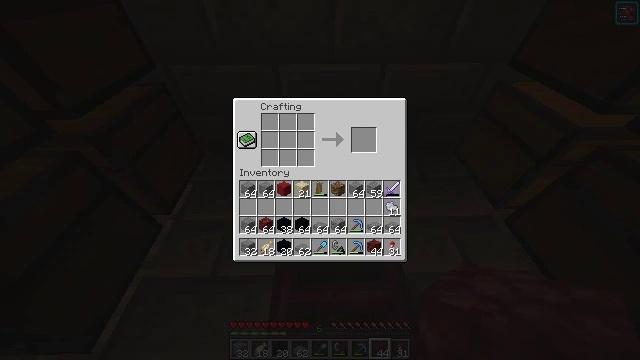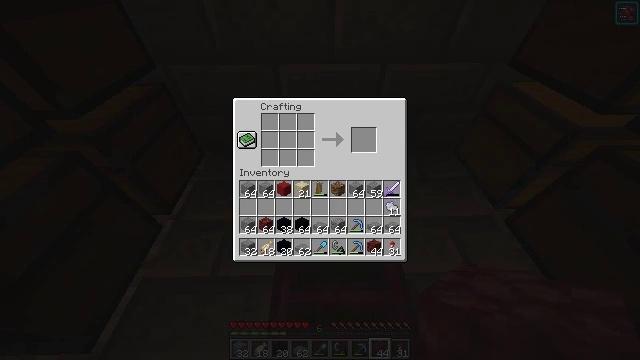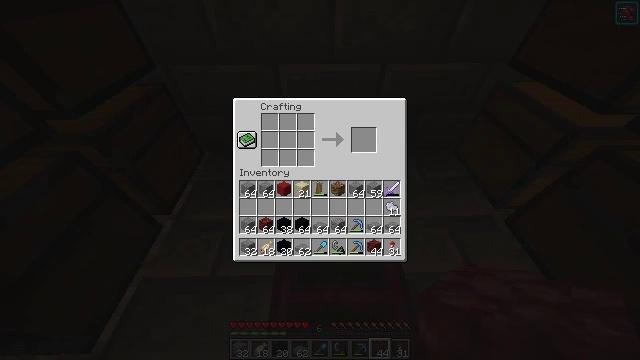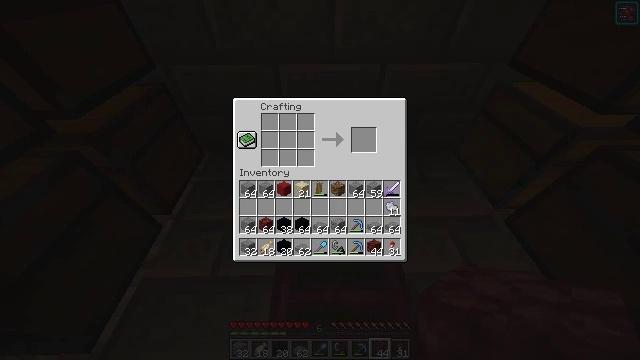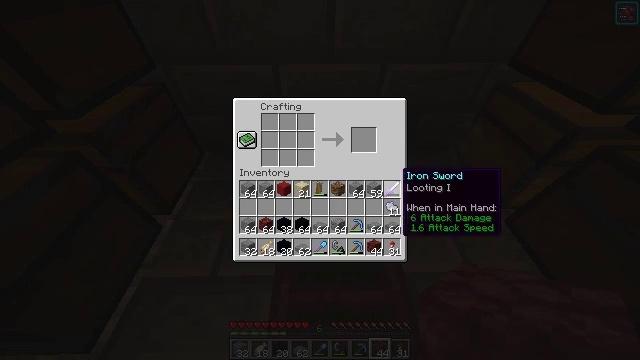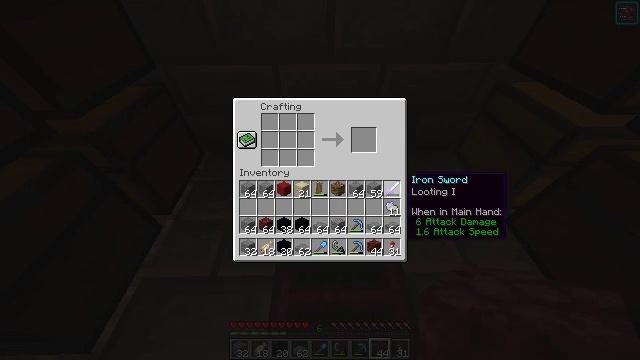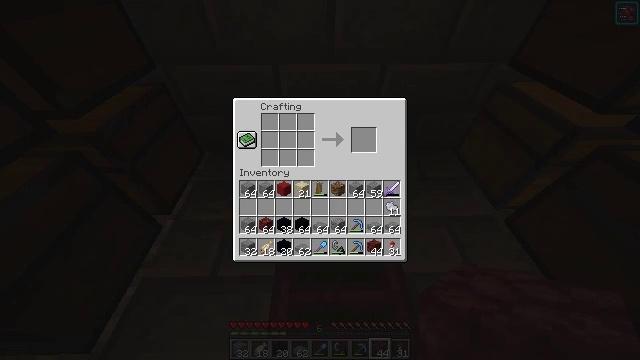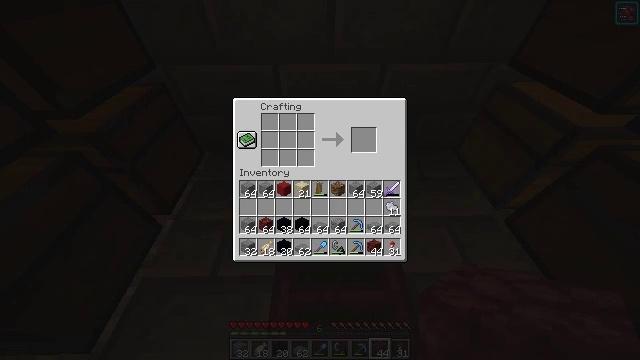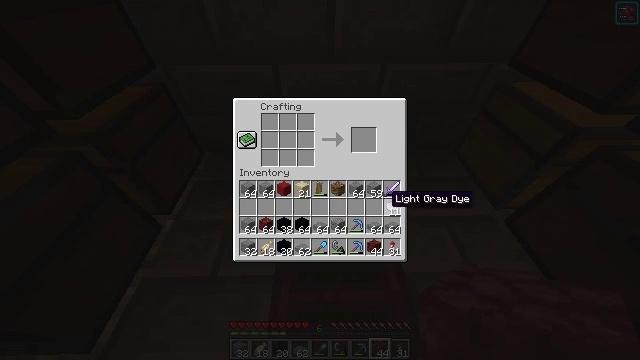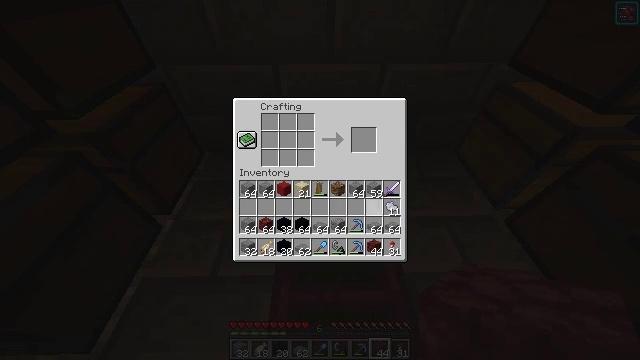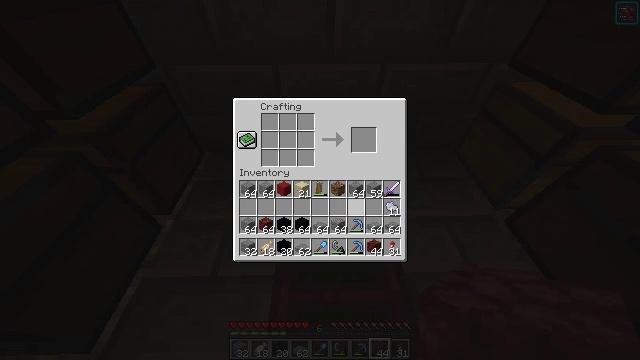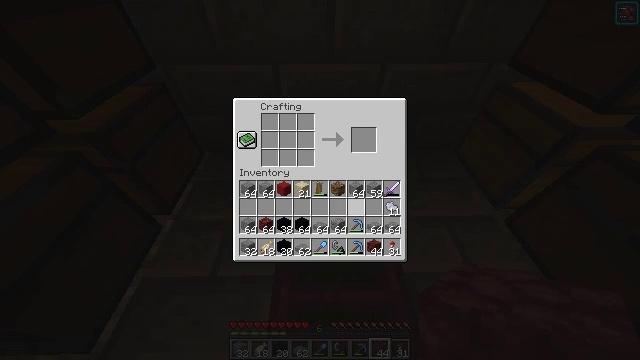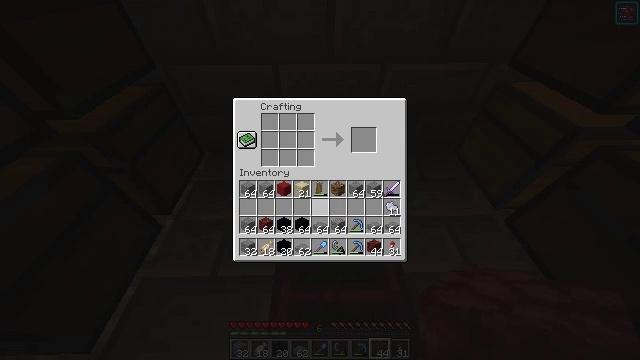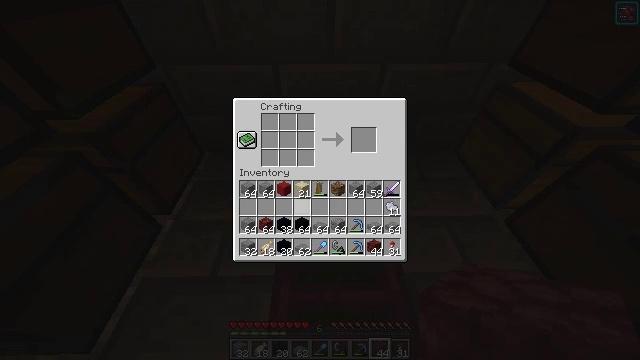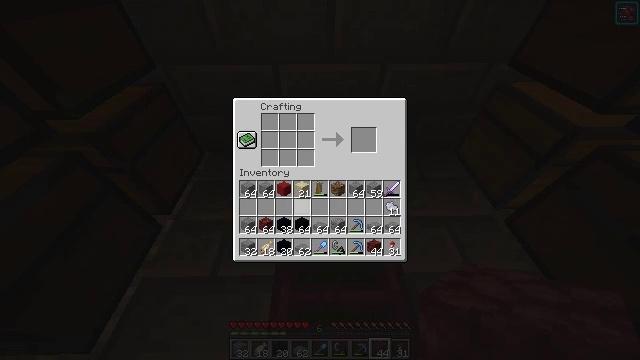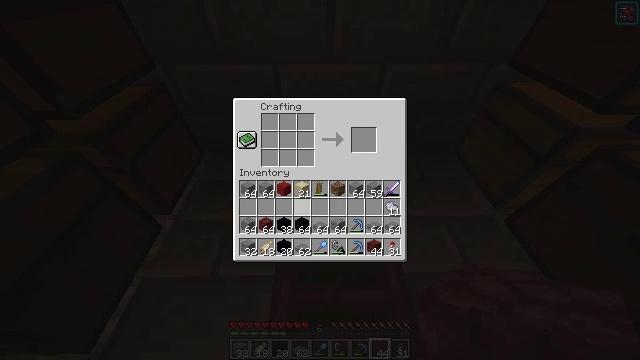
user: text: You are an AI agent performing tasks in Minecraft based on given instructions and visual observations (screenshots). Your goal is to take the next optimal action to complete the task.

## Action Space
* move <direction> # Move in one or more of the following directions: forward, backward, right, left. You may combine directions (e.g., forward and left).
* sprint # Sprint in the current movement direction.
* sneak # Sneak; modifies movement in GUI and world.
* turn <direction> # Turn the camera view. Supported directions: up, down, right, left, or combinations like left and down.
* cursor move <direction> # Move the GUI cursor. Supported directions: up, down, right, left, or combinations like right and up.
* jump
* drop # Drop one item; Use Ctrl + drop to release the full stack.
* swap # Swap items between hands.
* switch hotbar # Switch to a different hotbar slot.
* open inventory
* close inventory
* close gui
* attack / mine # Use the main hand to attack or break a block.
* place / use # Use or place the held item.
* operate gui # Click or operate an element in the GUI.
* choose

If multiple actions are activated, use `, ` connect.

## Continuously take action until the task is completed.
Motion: motion action
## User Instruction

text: Combine materials to make white concrete powder.
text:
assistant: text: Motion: no_op
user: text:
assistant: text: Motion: cursor move down
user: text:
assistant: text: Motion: cursor move right
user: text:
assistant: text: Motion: cursor move right and down
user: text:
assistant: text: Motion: no_op
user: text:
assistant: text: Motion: no_op
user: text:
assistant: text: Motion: no_op
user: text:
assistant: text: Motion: cursor move left and down
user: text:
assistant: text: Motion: cursor move left
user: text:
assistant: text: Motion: no_op
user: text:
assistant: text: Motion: cursor move left
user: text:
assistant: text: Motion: cursor move left
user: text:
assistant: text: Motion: cursor move left
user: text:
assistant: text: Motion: cursor move left
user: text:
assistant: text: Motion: no_op
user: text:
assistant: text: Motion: cursor move up
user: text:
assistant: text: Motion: no_op
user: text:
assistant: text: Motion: no_op
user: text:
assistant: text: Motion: no_op
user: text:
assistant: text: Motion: no_op
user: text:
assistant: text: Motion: operate gui
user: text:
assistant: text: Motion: operate gui
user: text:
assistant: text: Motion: cursor move left and up
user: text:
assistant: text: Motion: cursor move left and up
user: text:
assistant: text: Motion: no_op
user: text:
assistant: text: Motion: cursor move up
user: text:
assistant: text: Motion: no_op
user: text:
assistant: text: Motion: no_op
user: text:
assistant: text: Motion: no_op
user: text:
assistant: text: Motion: no_op